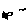
Label: bird